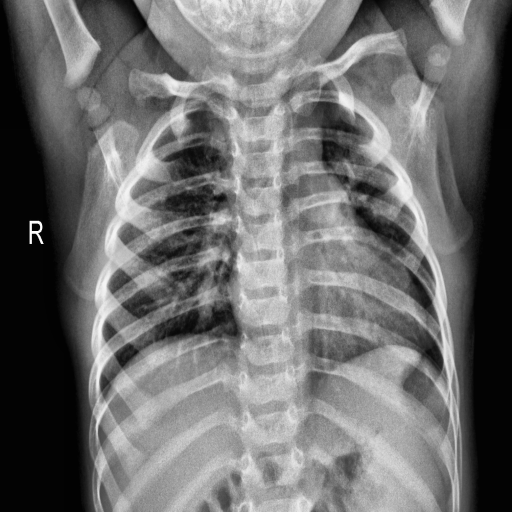
Finding: NORMAL